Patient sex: M
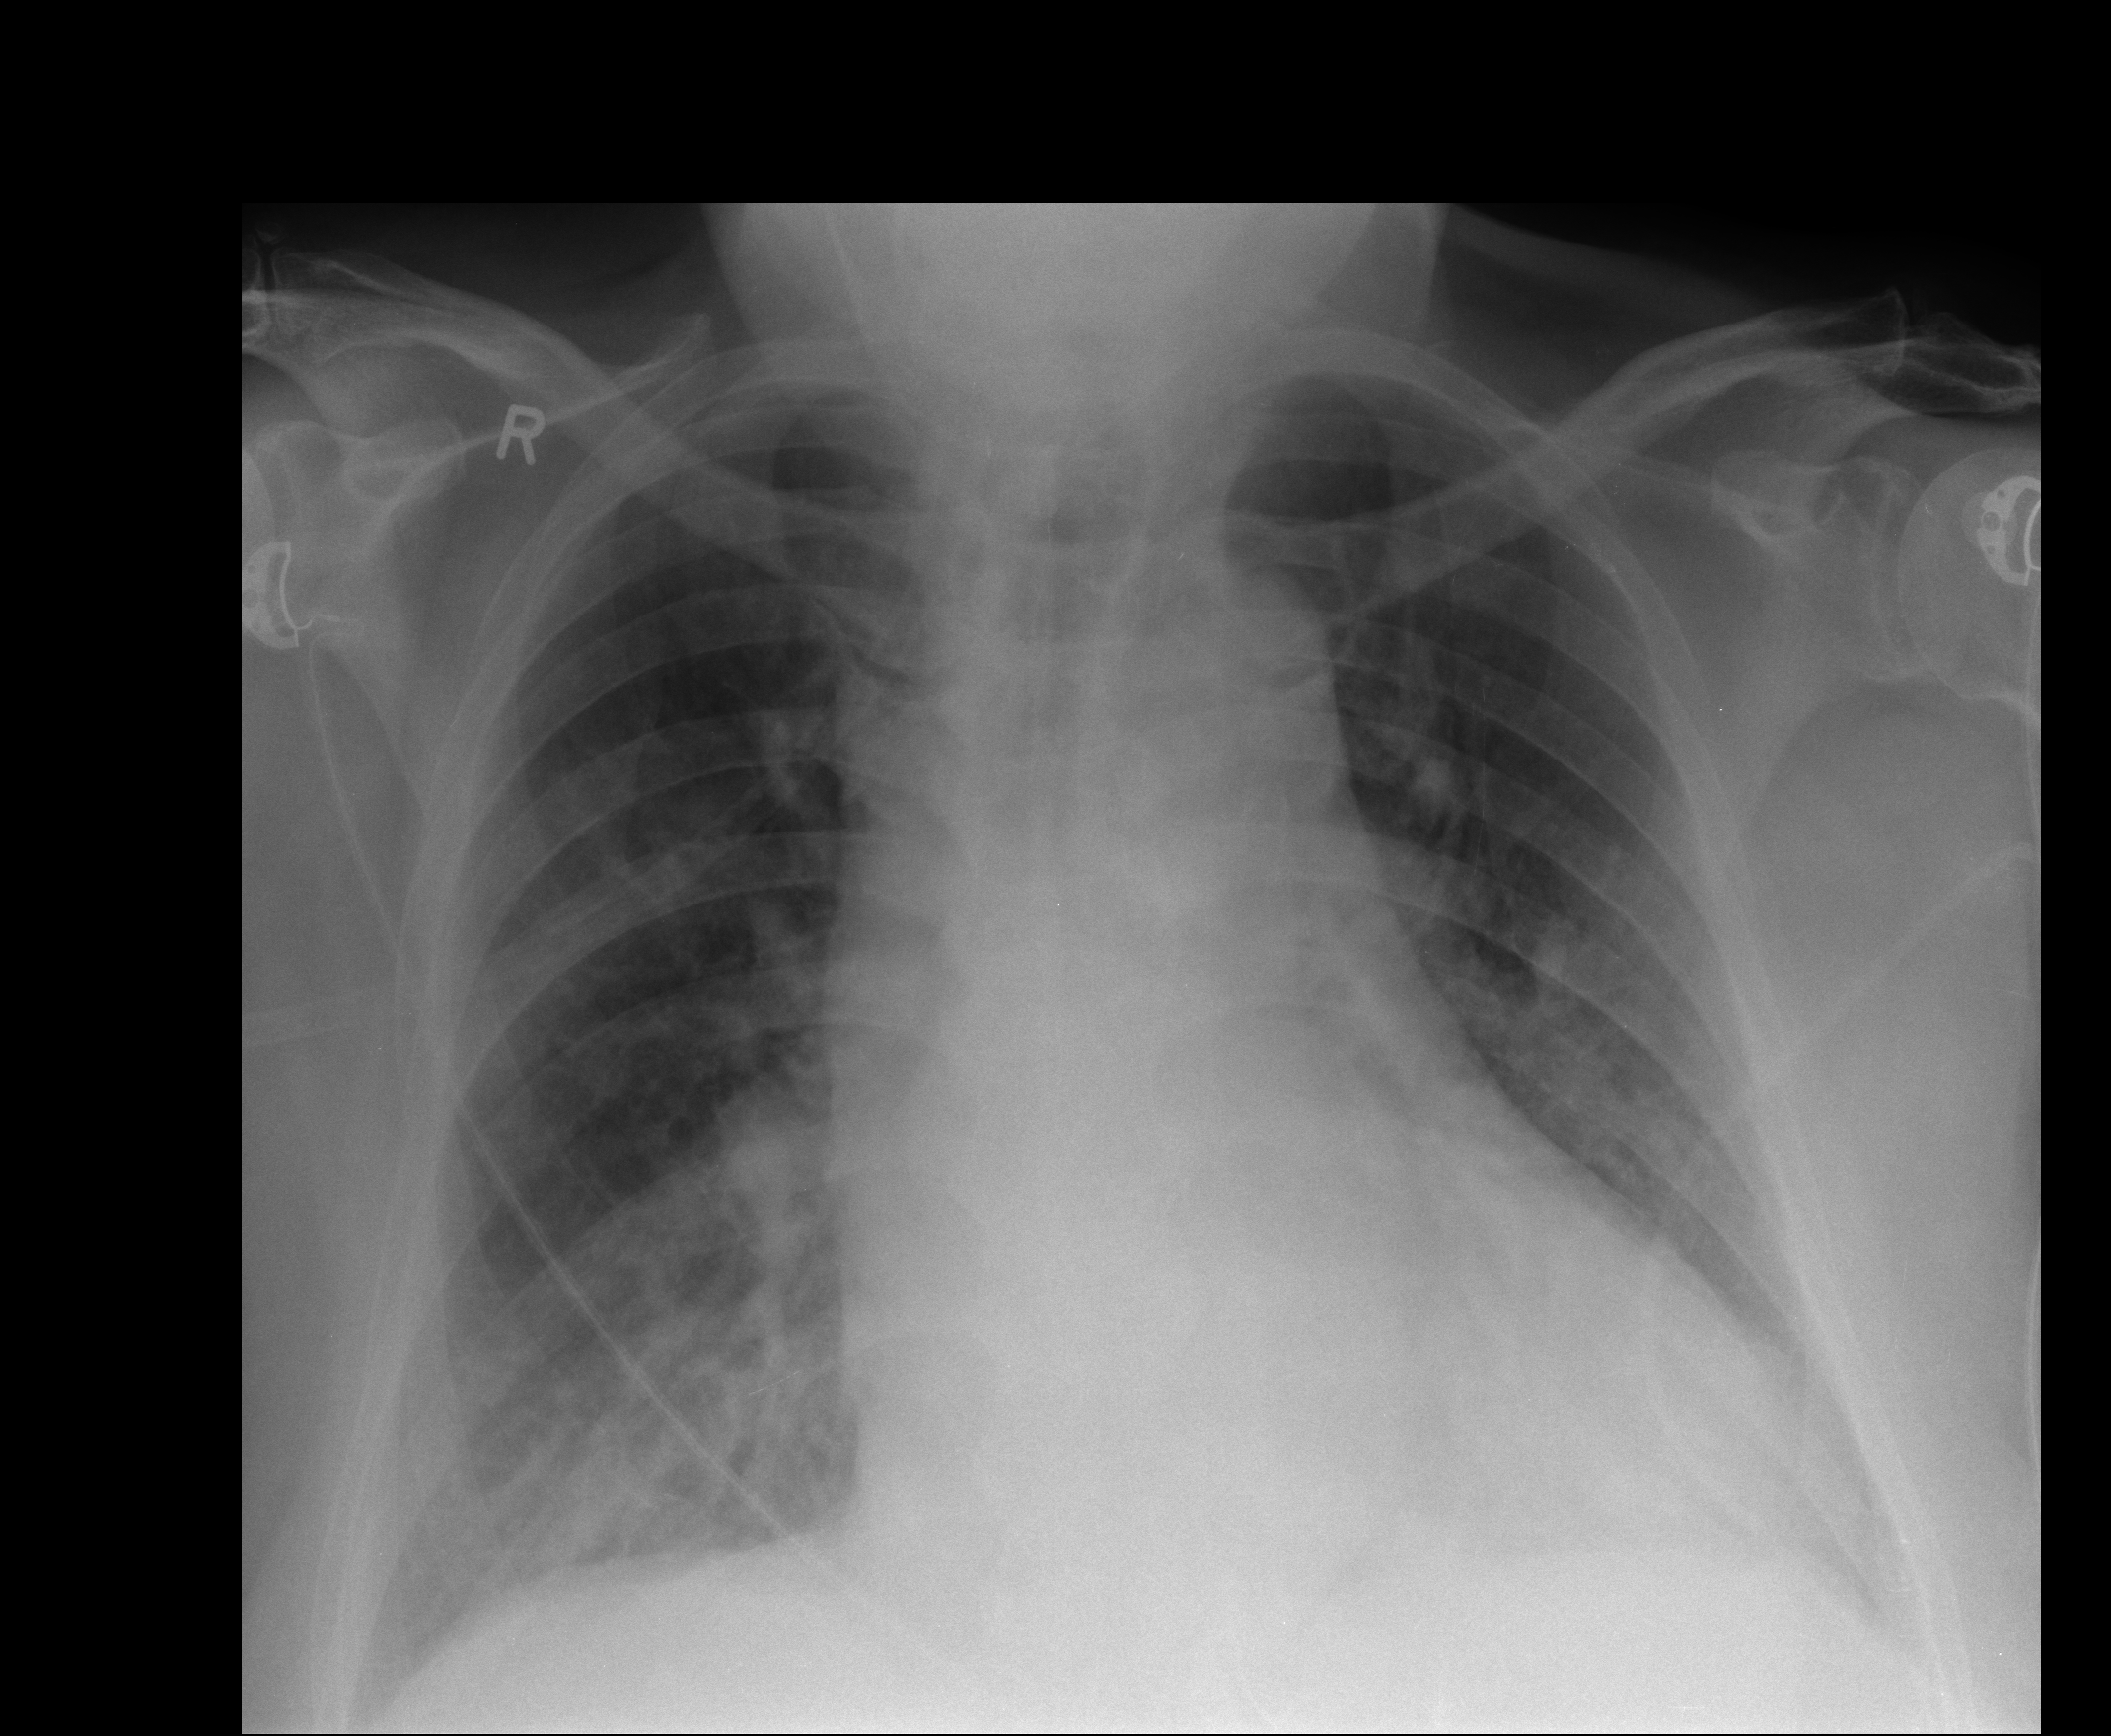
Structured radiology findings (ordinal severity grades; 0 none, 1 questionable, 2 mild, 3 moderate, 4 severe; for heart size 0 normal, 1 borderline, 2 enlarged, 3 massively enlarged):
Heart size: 2
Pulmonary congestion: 2
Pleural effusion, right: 0
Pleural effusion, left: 1
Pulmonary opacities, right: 3
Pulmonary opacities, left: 3
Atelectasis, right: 2
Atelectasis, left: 2